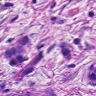
Metastatic tissue present: yes